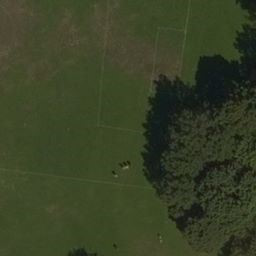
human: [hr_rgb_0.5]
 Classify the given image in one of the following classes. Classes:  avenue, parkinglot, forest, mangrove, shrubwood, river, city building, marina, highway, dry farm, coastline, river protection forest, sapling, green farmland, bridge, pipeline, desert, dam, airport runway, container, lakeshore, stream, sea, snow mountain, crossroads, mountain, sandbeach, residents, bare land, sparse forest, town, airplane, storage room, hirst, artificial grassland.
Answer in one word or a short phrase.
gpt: artificial grassland